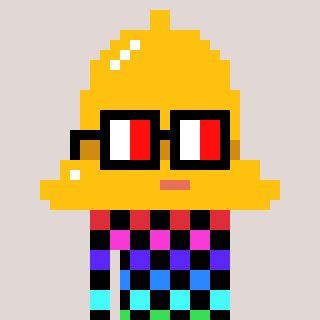
a pixel art character with square glasses with black frames and red eyes, a bell-shaped head and a peachy-colored body on a warm background